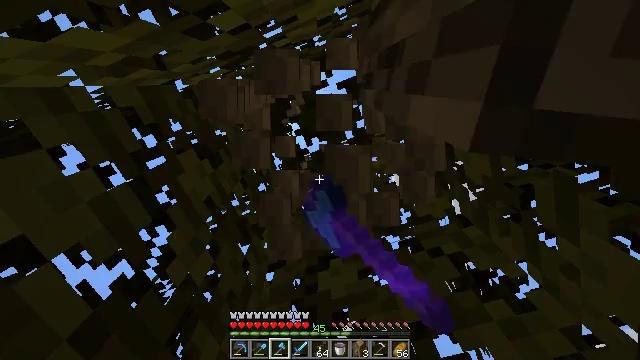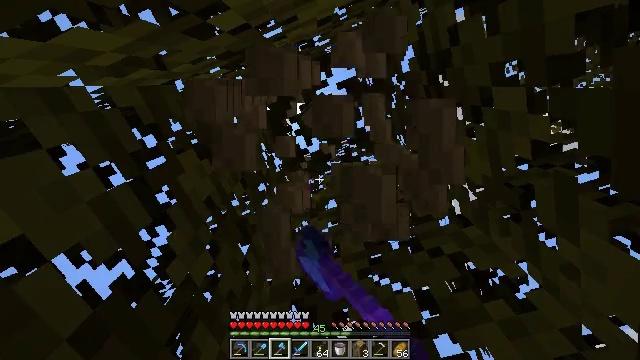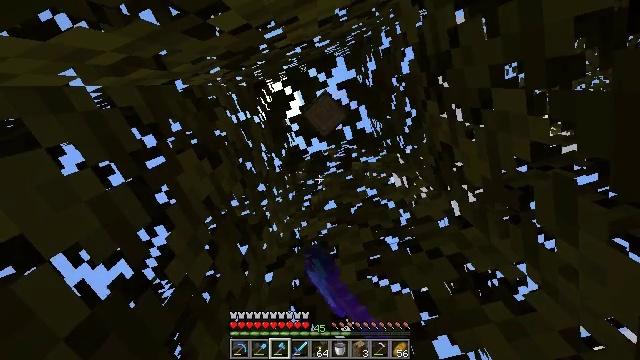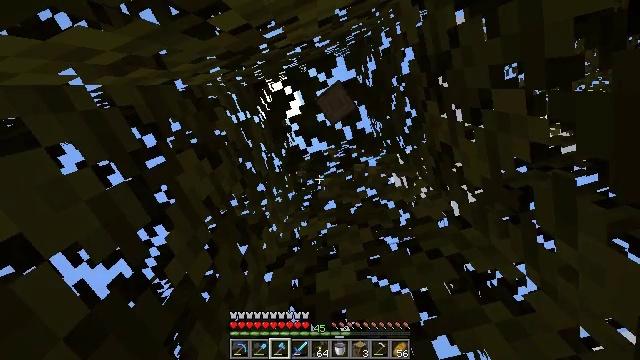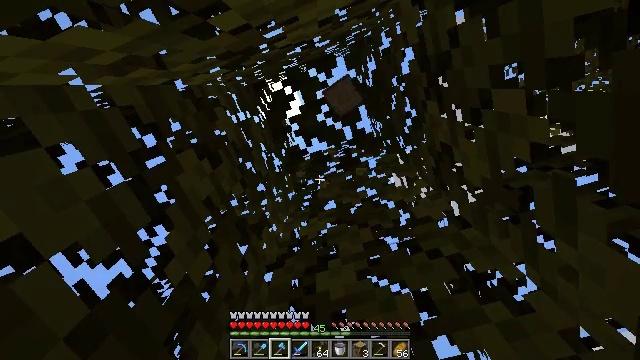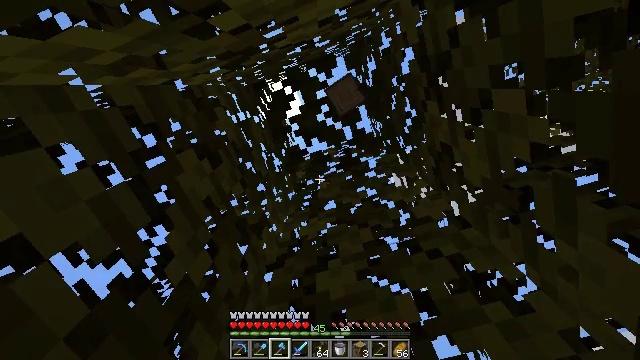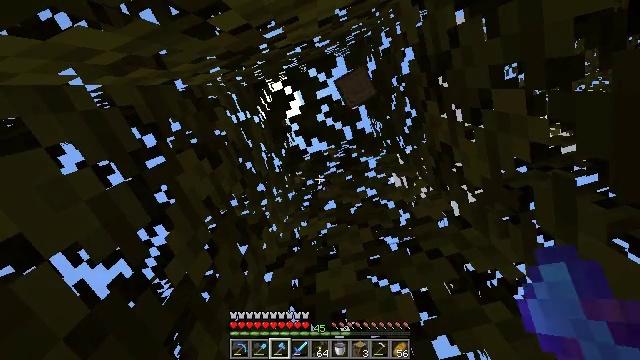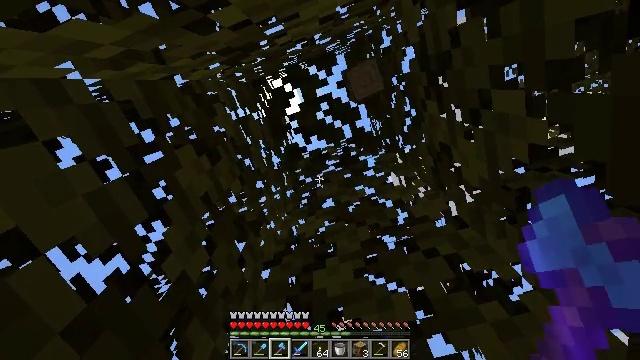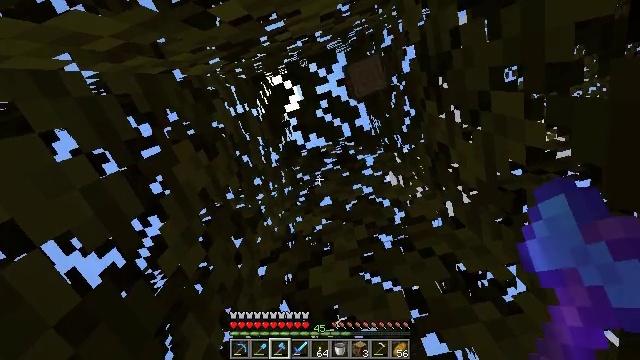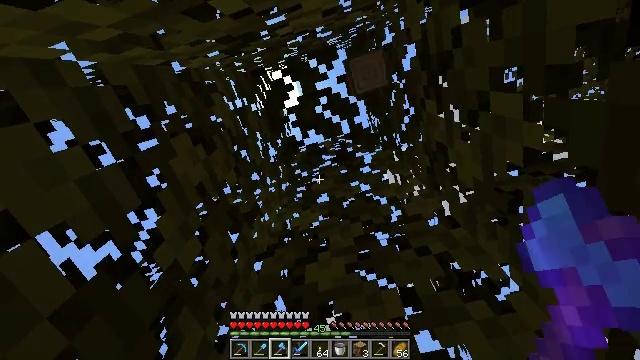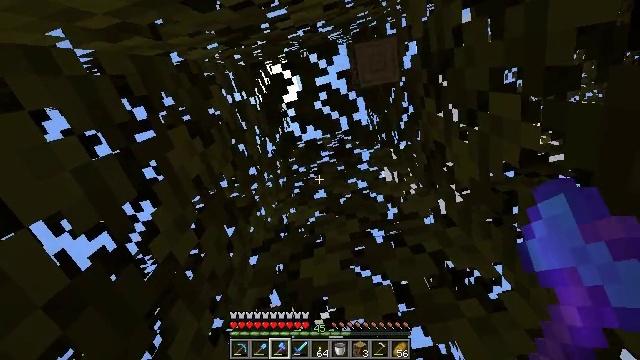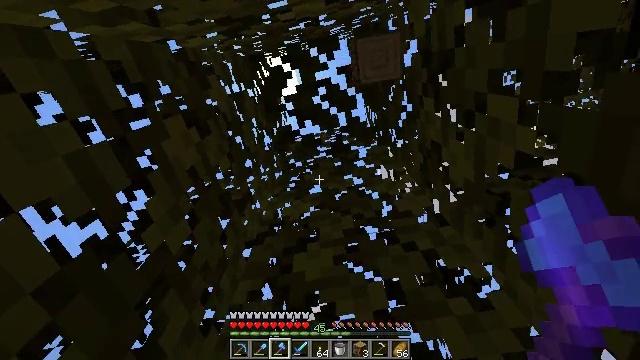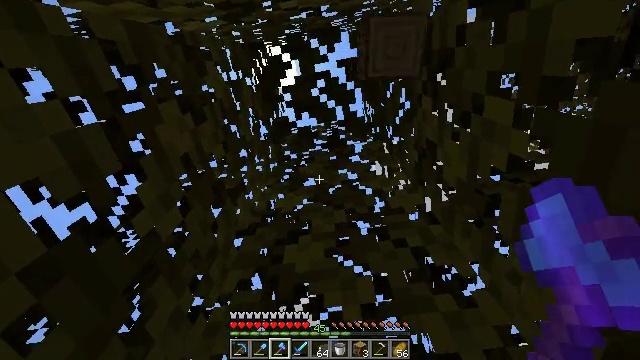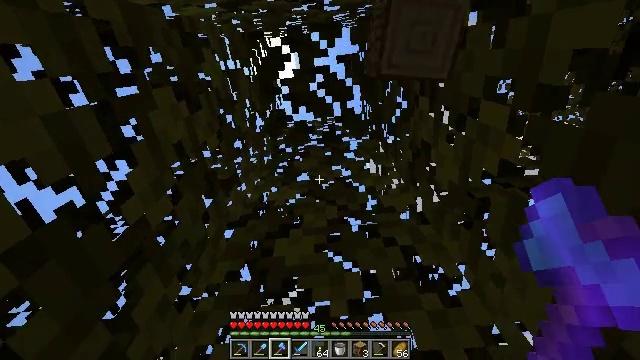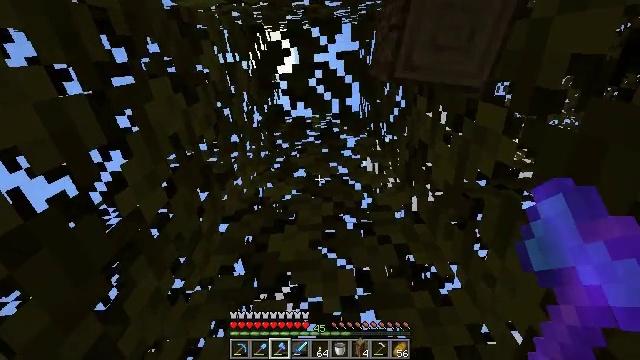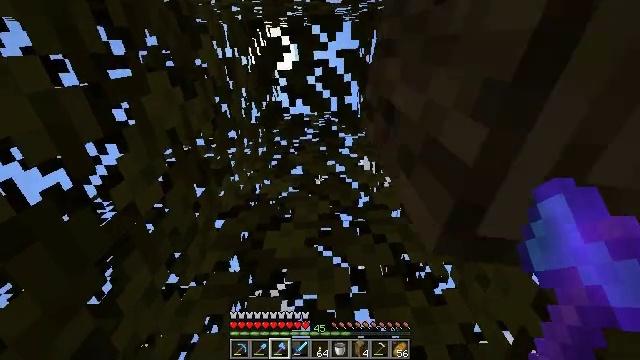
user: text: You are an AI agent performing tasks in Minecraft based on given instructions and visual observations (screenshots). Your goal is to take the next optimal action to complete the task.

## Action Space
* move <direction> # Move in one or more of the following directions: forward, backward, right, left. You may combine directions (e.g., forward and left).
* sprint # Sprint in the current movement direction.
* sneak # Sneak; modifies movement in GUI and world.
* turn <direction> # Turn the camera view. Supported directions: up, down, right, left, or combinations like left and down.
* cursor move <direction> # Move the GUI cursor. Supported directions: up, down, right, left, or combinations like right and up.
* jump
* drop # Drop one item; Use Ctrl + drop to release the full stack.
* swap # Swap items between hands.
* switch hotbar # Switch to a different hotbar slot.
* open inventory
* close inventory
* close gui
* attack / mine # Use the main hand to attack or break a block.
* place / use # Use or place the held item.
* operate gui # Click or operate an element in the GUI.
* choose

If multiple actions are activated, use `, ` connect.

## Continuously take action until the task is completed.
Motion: motion action
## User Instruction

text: Harvest the acacia log from the forest.
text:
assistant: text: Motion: attack / mine
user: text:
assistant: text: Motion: no_op
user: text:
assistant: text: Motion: no_op
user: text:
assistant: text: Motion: no_op
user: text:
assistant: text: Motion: no_op
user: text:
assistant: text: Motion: no_op
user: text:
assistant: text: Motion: no_op
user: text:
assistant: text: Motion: turn right
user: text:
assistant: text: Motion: turn right
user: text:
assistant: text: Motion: turn right
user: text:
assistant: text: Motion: turn right and down
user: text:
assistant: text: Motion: turn right and down
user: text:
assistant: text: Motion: turn right and down
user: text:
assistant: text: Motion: turn right
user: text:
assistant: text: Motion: turn right
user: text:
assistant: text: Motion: turn right and down
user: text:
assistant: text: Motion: turn right and down
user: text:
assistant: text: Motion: move back, turn right and down
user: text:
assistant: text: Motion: move back and move right, turn right and down
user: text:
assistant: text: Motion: move back and move right, turn right and down
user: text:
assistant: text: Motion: move back and move right, turn right and down
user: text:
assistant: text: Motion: move right, turn right and down
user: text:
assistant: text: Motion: move right, turn right and down
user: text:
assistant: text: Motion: move right, turn right and down
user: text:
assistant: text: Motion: move right, turn right and down
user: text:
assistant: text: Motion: move forward and move right, turn right and down
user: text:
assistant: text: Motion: move forward and move right, turn right and down
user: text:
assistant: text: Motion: move forward and move right
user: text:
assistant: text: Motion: move forward and move right, turn left
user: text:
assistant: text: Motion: move forward and move right, turn left and up